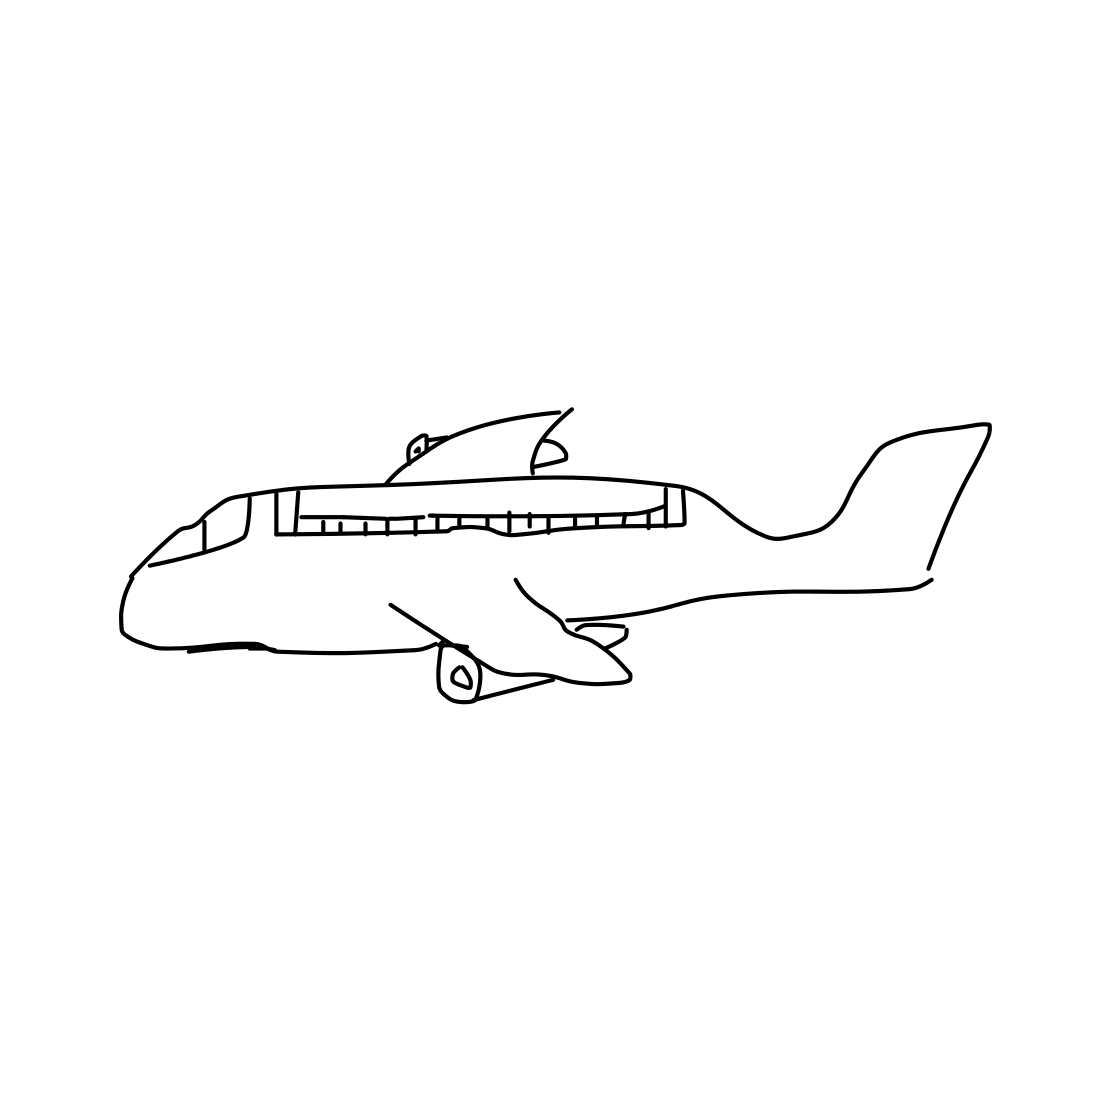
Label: airplane